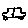
Label: car